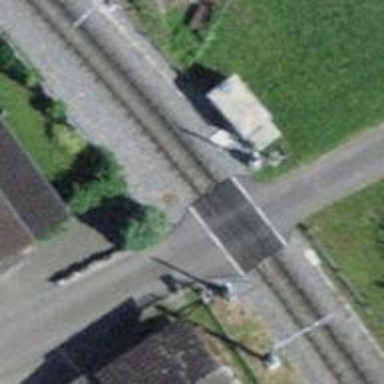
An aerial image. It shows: Level crossing along the railway.